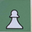
Piece: wP